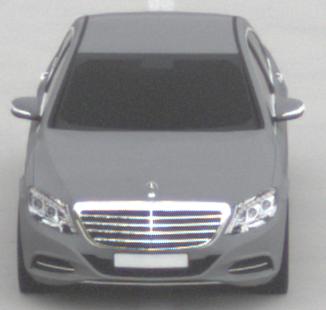
Make: Mercedes-Benz
Model: S 400 HYBRID
Detailed model: S-Class (222) Limousine
Model produced from: 2013/05
Model produced until: 2015/04
Doors: 4
Color: gray
Road condition: dry road
Daytime: midday
Contrast: low contrast